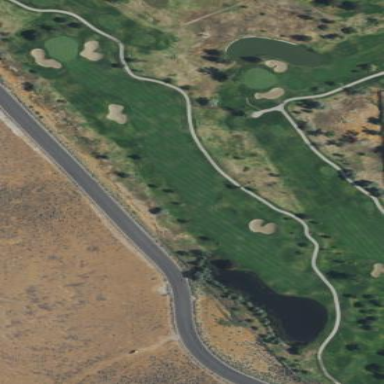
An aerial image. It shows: Area of rough grass used for golf.